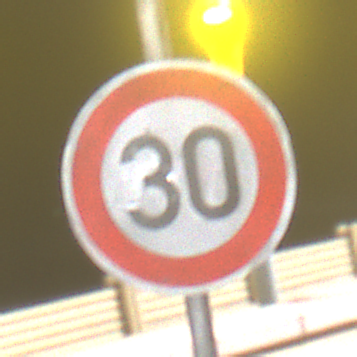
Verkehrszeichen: Geschwindigkeit30
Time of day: Night
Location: Outdoor (Urban)
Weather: PartlyCloudy
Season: NotSpecified
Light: Artificial